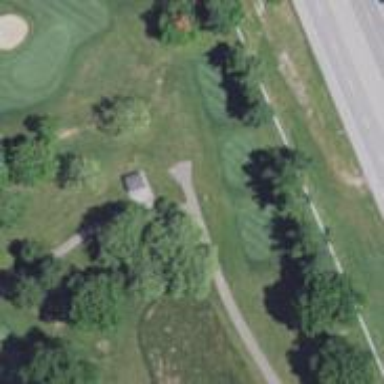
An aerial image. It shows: Service road designated as golf cart path.